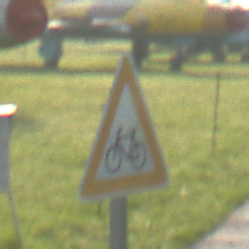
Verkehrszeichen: RadverkehrRechts
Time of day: SunriseSunset
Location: Outdoor (Special)
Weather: Clear
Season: NotSpecified
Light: Natural